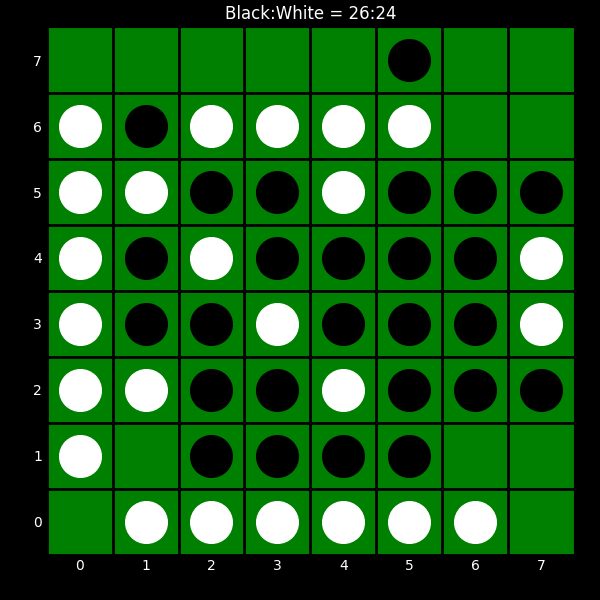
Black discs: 26
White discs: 24